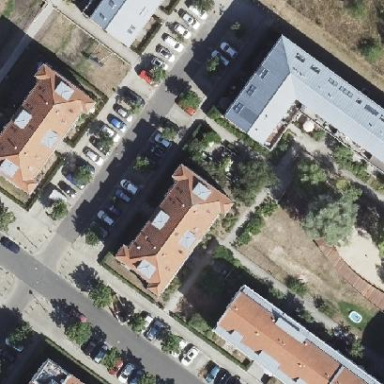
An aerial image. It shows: Hipped-roof building with apartments.